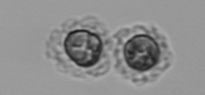
Label: Emiliania_huxleyi